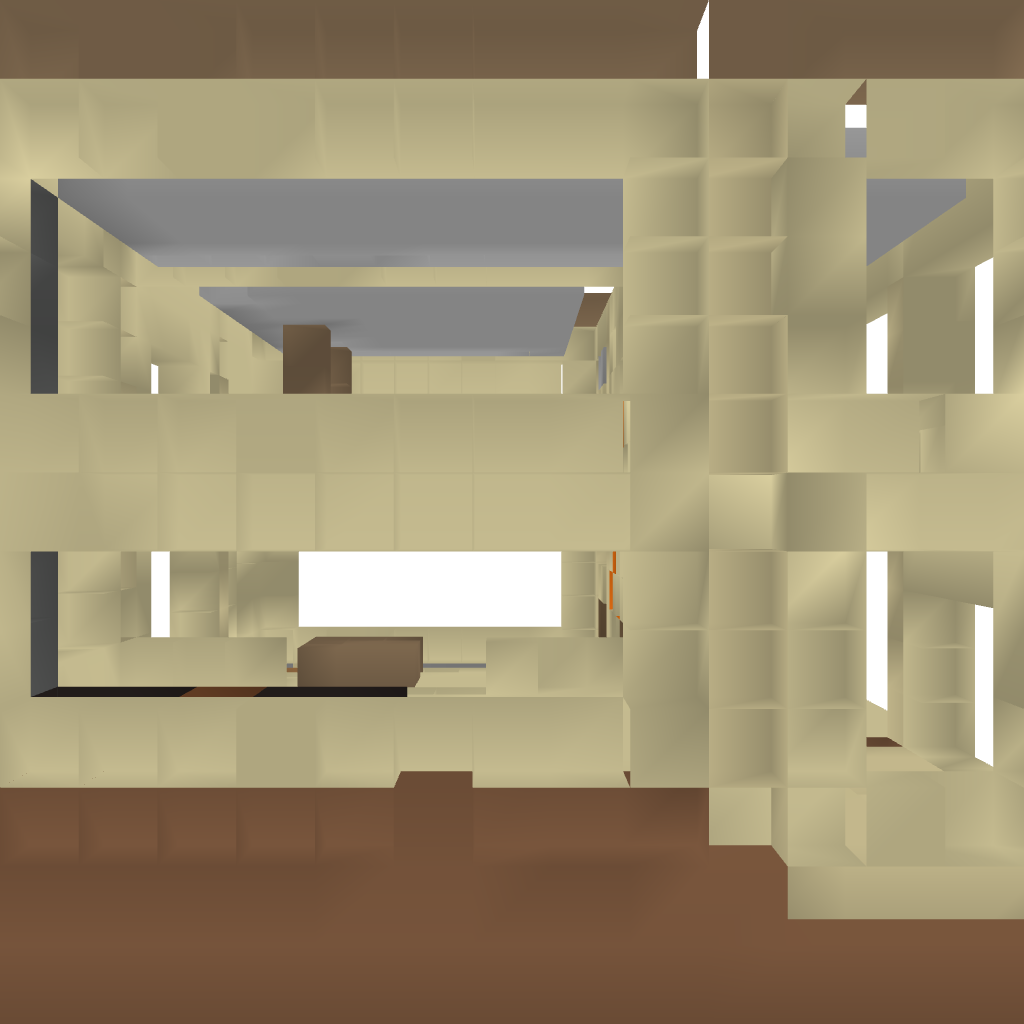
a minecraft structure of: Sandstone House